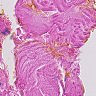
Metastatic tissue present: no